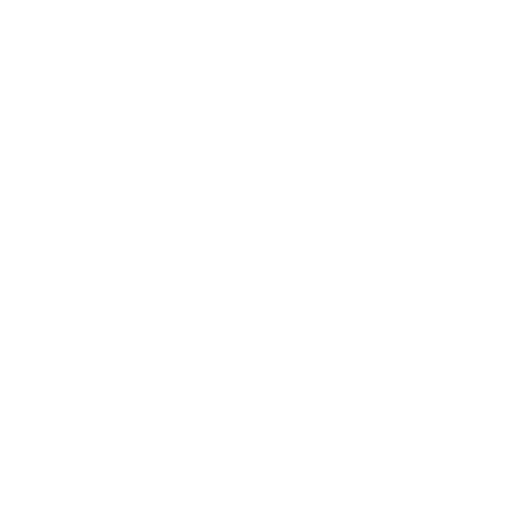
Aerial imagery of valley in Florida named Dry Hollow containing woody wetlands, evergreen forest, and herbaceous wetlands